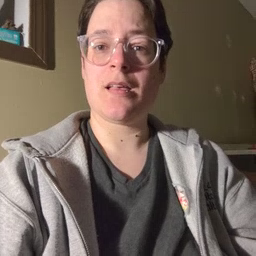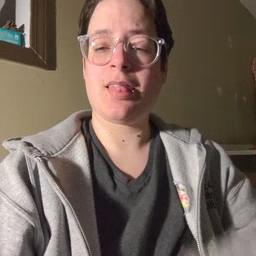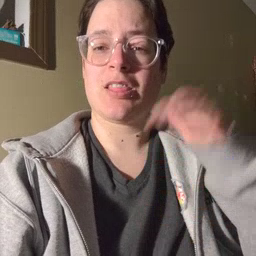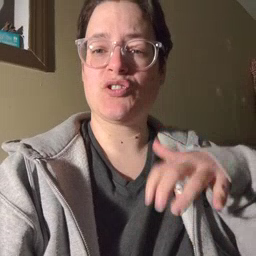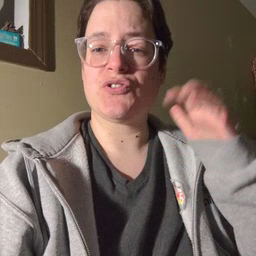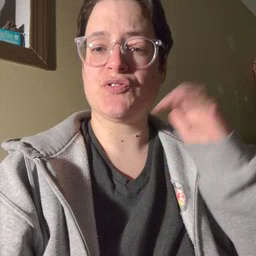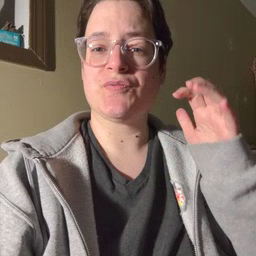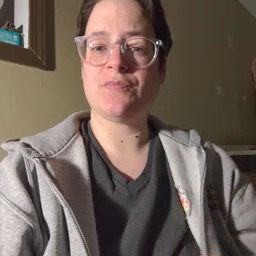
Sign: alligator